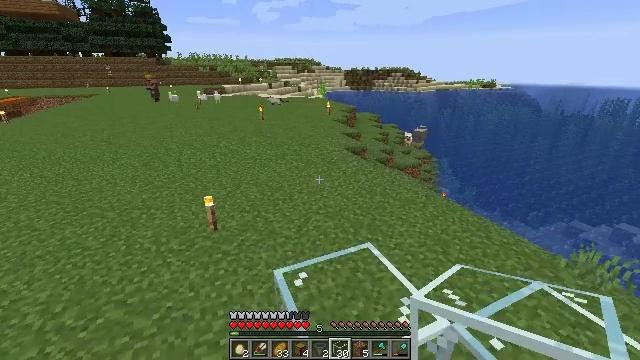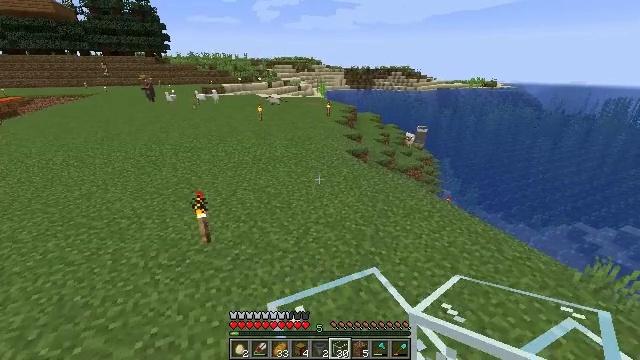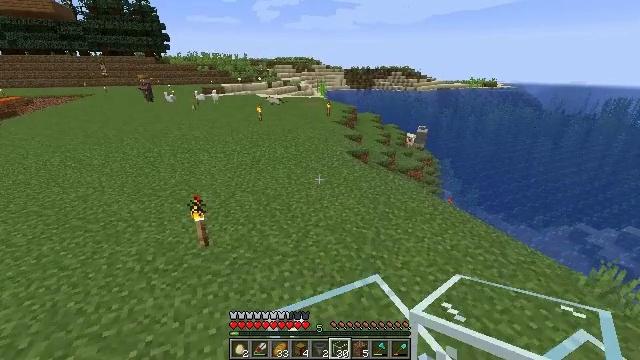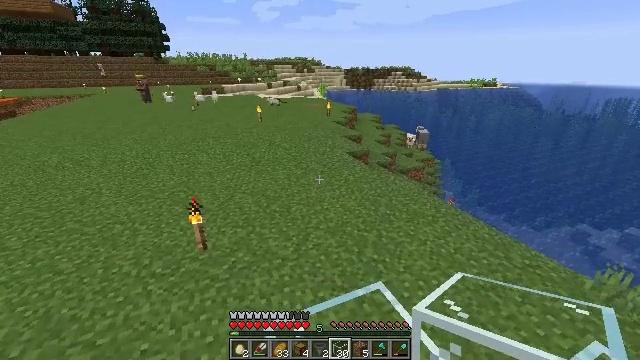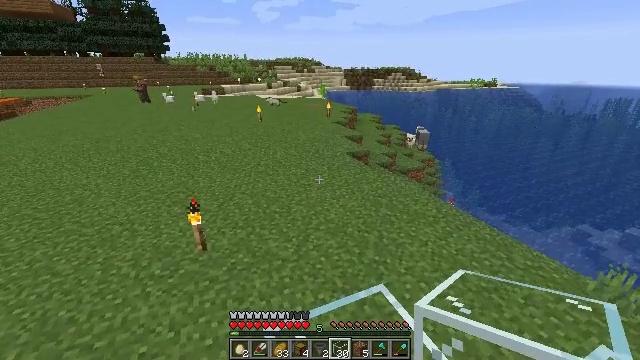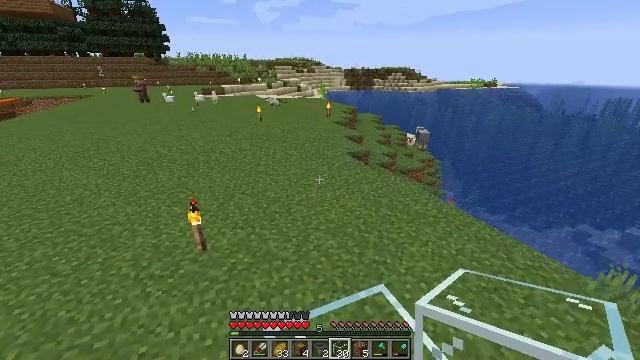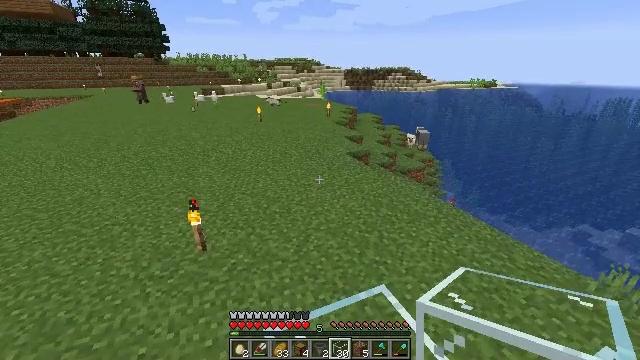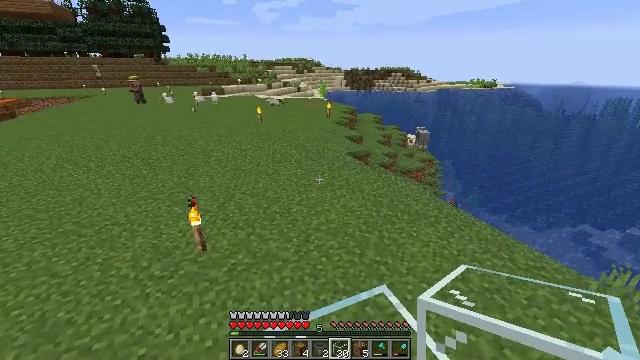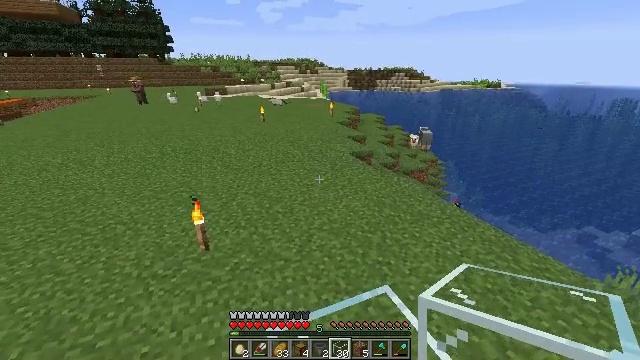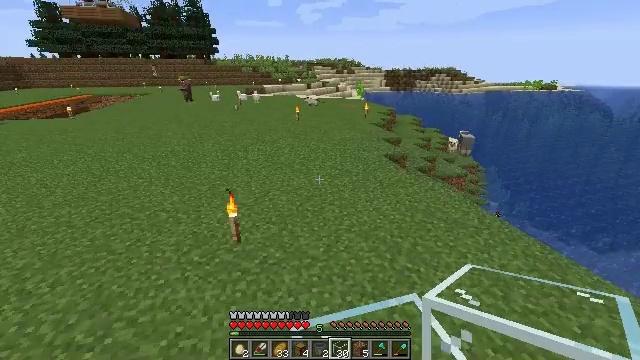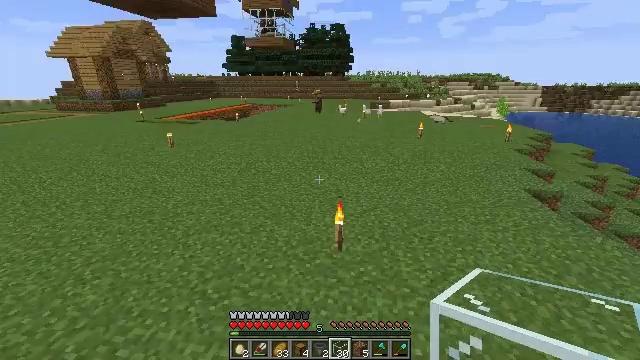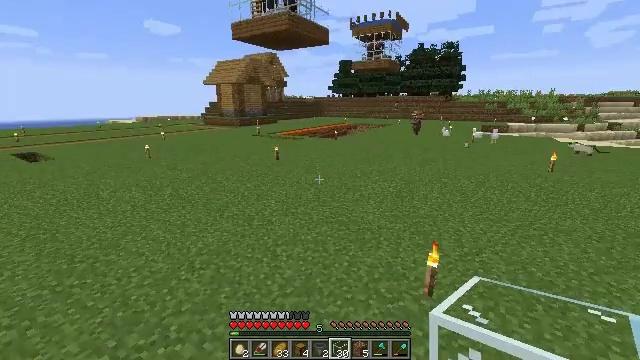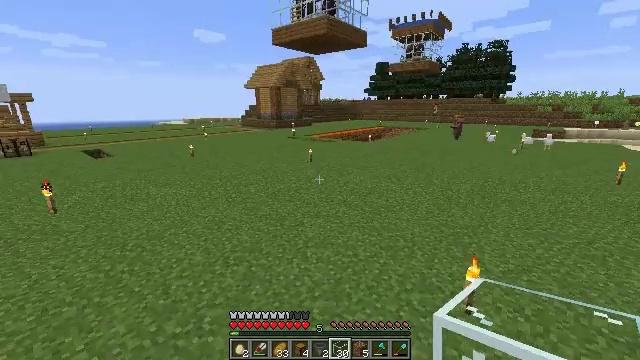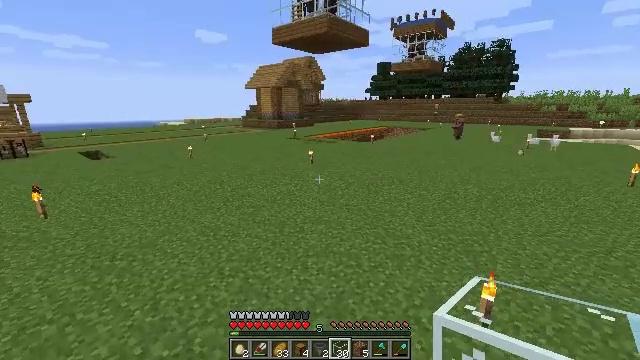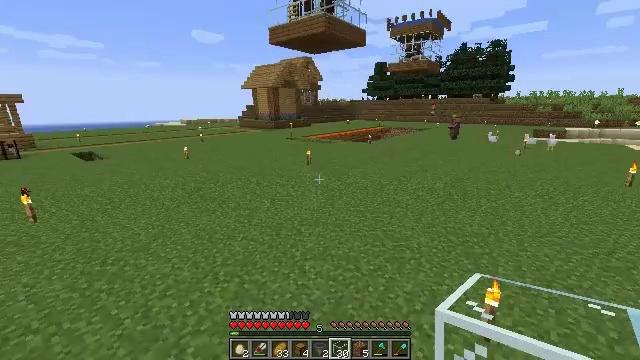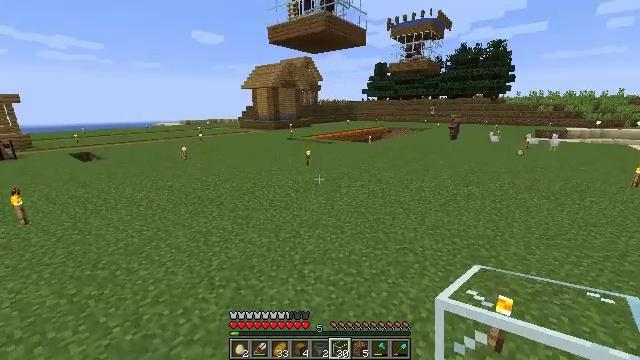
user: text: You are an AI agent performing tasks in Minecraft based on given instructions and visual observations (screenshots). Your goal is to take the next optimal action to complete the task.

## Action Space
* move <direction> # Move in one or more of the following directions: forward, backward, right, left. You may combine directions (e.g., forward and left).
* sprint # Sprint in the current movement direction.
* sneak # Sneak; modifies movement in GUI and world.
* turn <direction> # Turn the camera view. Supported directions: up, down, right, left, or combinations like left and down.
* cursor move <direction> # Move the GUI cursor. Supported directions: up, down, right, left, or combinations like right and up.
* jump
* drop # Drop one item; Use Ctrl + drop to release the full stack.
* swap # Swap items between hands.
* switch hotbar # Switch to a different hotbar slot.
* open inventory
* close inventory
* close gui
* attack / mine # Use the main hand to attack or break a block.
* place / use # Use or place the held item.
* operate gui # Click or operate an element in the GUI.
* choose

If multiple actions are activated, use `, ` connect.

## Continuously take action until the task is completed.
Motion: motion action
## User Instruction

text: Hunt the zombie.
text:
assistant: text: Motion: move forward
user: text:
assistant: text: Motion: no_op
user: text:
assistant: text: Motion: no_op
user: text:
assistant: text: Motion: no_op
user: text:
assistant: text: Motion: no_op
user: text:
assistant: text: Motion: no_op
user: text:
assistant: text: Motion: no_op
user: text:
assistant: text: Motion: no_op
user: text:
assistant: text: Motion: turn left
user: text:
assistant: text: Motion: move forward, turn left and up
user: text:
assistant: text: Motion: move forward, turn left and up
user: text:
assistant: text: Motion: move forward, turn left
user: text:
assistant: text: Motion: move forward
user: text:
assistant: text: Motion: move forward
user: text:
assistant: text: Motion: move forward, sprint
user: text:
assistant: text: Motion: move forward, sprint
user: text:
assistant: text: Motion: move forward, sprint
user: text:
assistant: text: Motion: move forward, sprint, turn left and up
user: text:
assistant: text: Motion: move forward, turn left and up
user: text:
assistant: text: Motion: move forward, turn left
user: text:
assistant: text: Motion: move forward, sprint, turn left
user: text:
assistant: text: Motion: move forward, sprint, turn left and down
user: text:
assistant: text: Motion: move forward, sprint, turn left
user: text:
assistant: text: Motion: move forward, sprint, turn left
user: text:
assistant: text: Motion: no_op
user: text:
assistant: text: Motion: no_op
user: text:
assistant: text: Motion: no_op
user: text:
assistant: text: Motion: open inventory
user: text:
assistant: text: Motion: open inventory
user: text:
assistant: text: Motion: open inventory